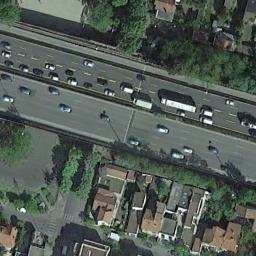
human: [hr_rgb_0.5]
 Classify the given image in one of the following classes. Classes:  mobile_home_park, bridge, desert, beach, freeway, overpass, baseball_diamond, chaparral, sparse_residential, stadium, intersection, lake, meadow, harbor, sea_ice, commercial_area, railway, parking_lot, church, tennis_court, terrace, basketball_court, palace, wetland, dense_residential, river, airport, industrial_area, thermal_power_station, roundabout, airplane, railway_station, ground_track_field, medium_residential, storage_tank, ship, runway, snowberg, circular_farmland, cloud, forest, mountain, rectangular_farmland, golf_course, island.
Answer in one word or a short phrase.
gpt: freeway